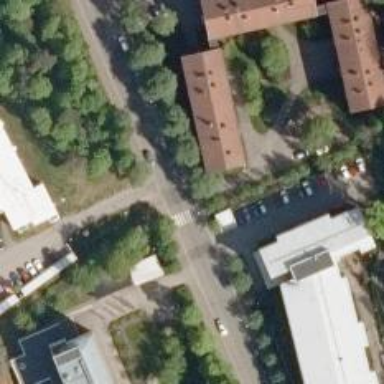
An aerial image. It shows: Footway.